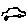
Label: car